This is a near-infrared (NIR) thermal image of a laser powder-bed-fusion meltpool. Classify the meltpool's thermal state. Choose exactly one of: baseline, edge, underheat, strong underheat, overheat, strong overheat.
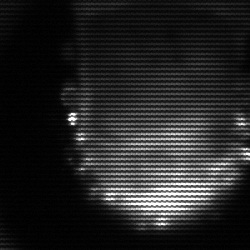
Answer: baseline